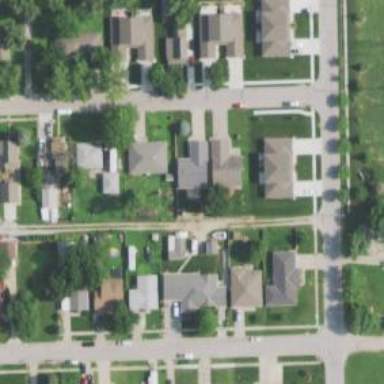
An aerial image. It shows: Neighborhood.